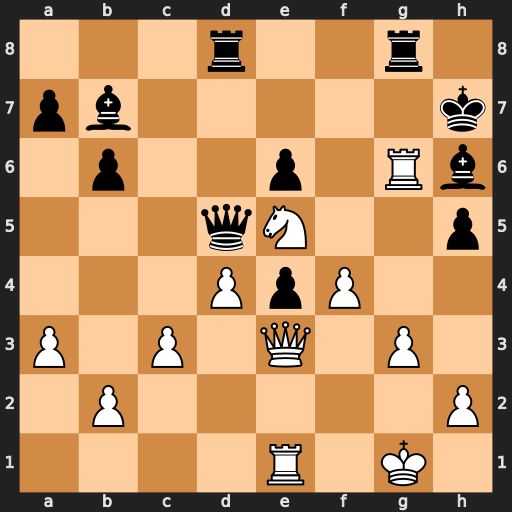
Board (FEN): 3r2r1/pb5k/1p2p1Rb/3qN2p/3PpP2/P1P1Q1P1/1P5P/4R1K1
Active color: w
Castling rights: -
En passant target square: -
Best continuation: Rxh6+ Kxh6 f5+ Kh7 Nf7